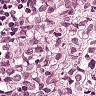
Metastatic tissue present: yes